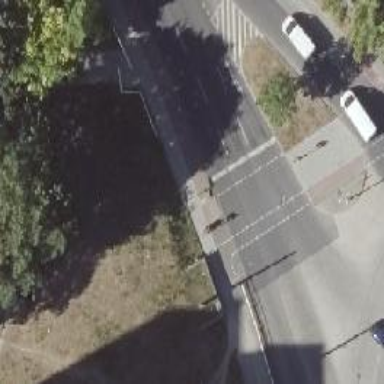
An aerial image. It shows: Road with "give way" sign.